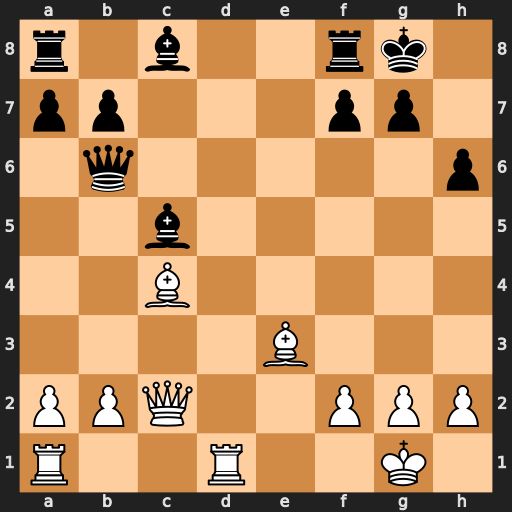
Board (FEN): r1b2rk1/pp3pp1/1q5p/2b5/2B5/4B3/PPQ2PPP/R2R2K1
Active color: w
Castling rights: -
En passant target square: -
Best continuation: Bxc5 Qxc5 Bxf7+